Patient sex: M
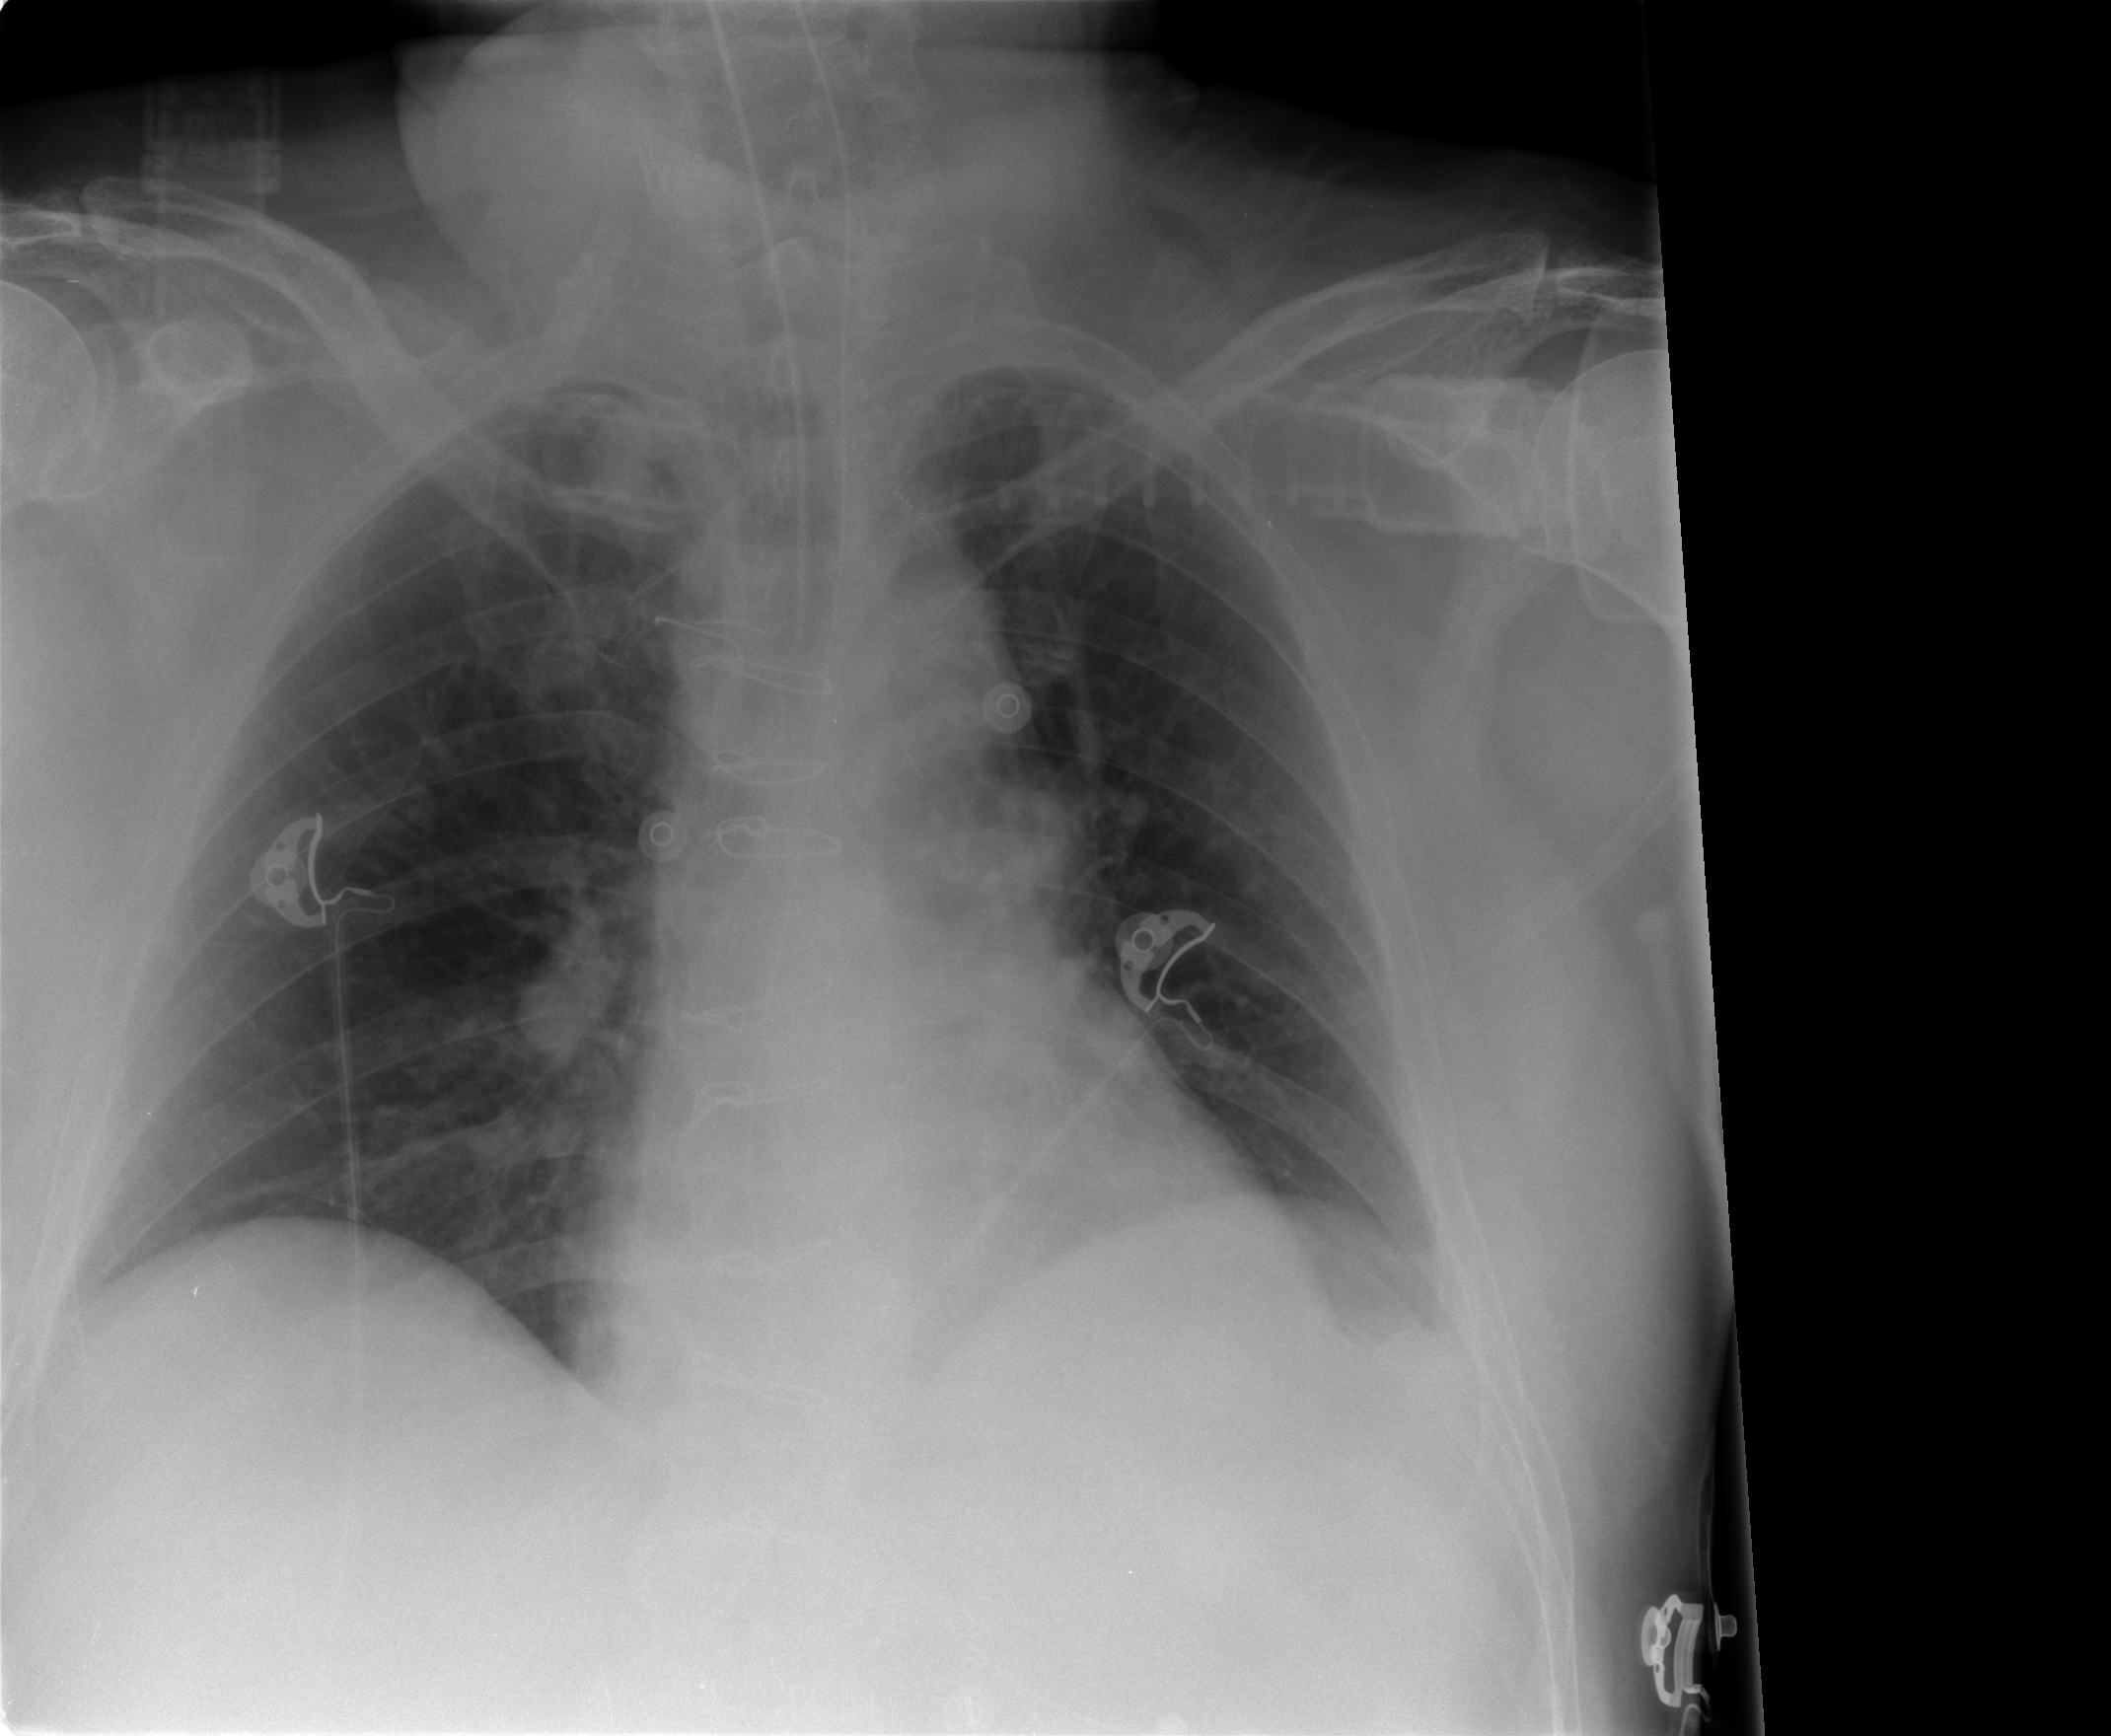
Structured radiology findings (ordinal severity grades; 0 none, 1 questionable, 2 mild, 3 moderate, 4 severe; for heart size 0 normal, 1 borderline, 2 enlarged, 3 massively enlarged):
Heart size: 0
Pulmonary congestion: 1
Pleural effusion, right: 0
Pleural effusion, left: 1
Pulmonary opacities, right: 0
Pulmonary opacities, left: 0
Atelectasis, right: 2
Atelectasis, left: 0